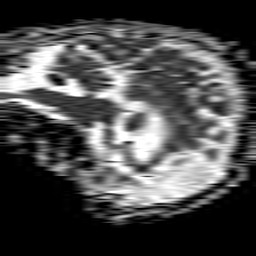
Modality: ADC
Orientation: sagittal
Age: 54
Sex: male
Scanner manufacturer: philips
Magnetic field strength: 1.5 T
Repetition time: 4.6 s
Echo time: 0.08528 s